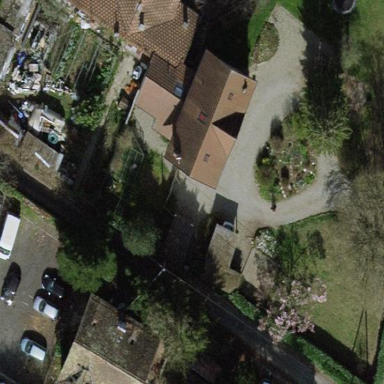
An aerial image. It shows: Garden surrounded by fence.